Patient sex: F
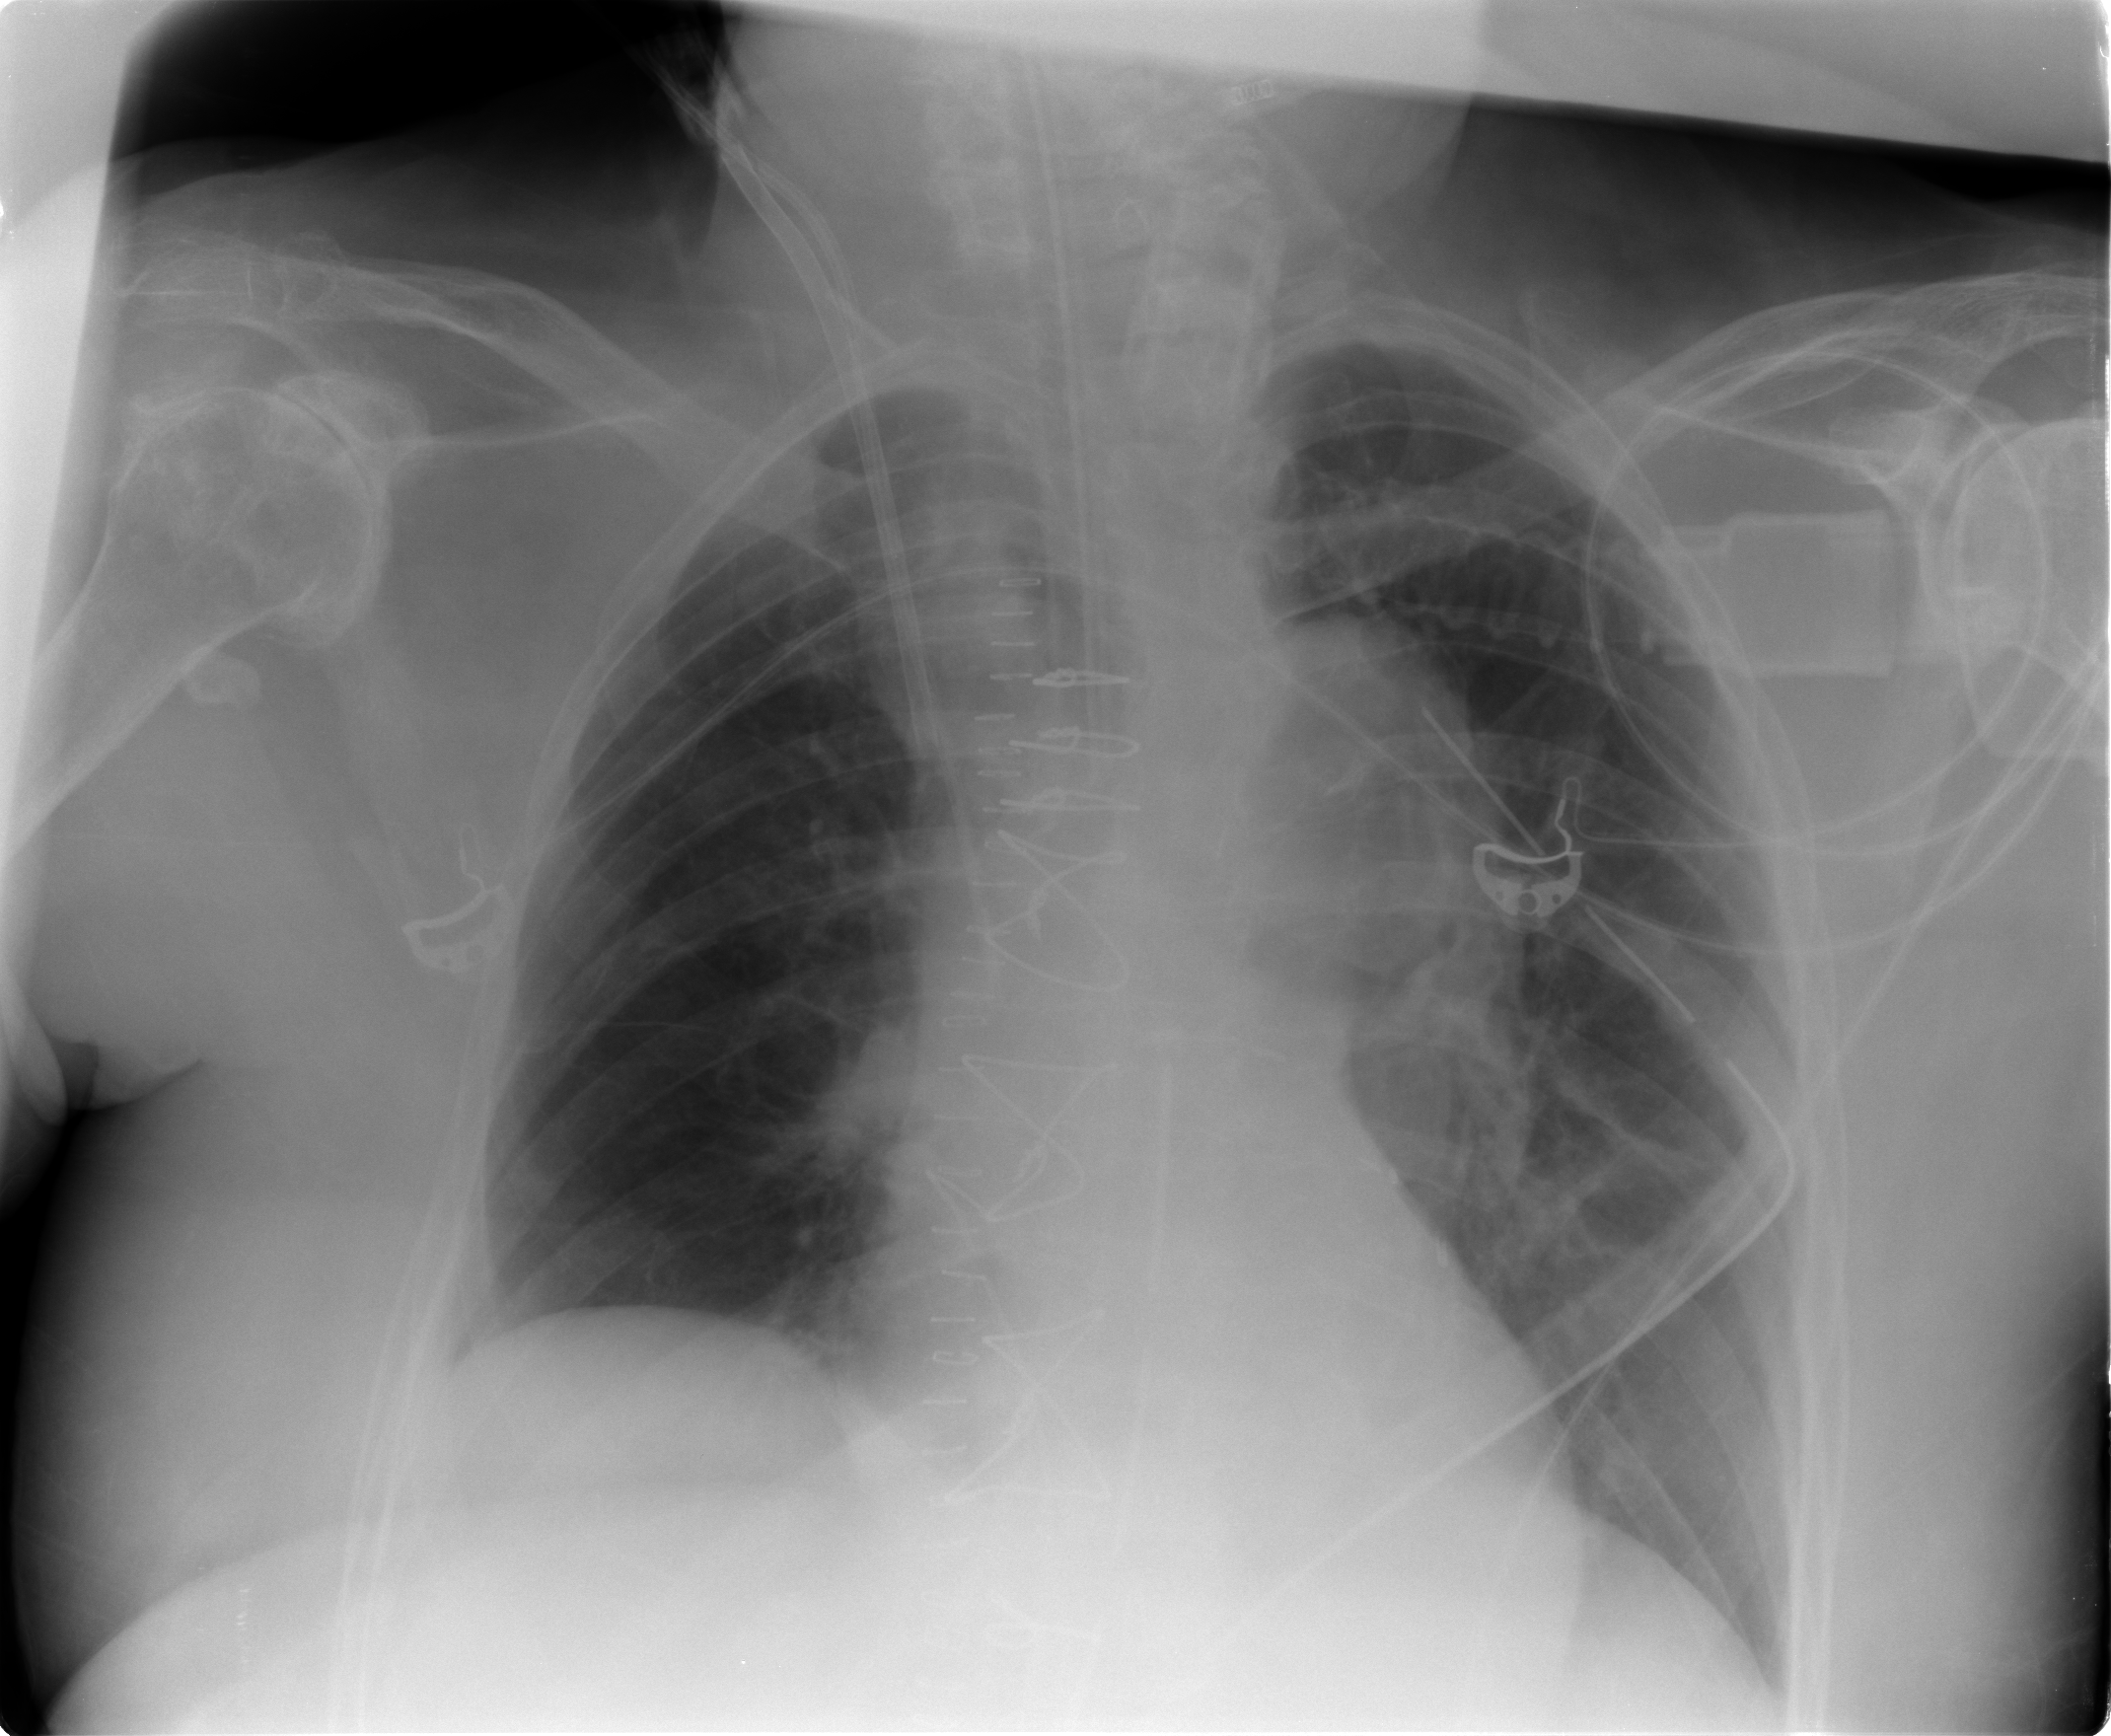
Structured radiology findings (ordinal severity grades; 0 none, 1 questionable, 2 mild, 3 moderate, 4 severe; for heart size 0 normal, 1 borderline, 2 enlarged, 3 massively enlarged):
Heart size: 0
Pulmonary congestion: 0
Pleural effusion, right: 0
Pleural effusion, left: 0
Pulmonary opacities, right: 0
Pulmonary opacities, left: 0
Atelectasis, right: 0
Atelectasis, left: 2